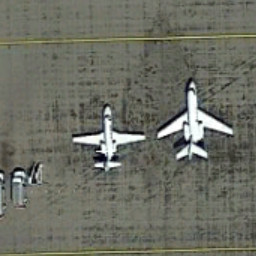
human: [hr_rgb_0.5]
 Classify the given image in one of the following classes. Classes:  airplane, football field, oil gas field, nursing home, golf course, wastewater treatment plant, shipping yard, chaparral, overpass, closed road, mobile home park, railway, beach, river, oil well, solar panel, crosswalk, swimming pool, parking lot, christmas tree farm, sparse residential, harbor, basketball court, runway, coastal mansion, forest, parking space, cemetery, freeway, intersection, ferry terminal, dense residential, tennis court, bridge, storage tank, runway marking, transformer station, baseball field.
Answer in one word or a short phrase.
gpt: airplane